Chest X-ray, AP view. Patient: 20 years old, sex F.
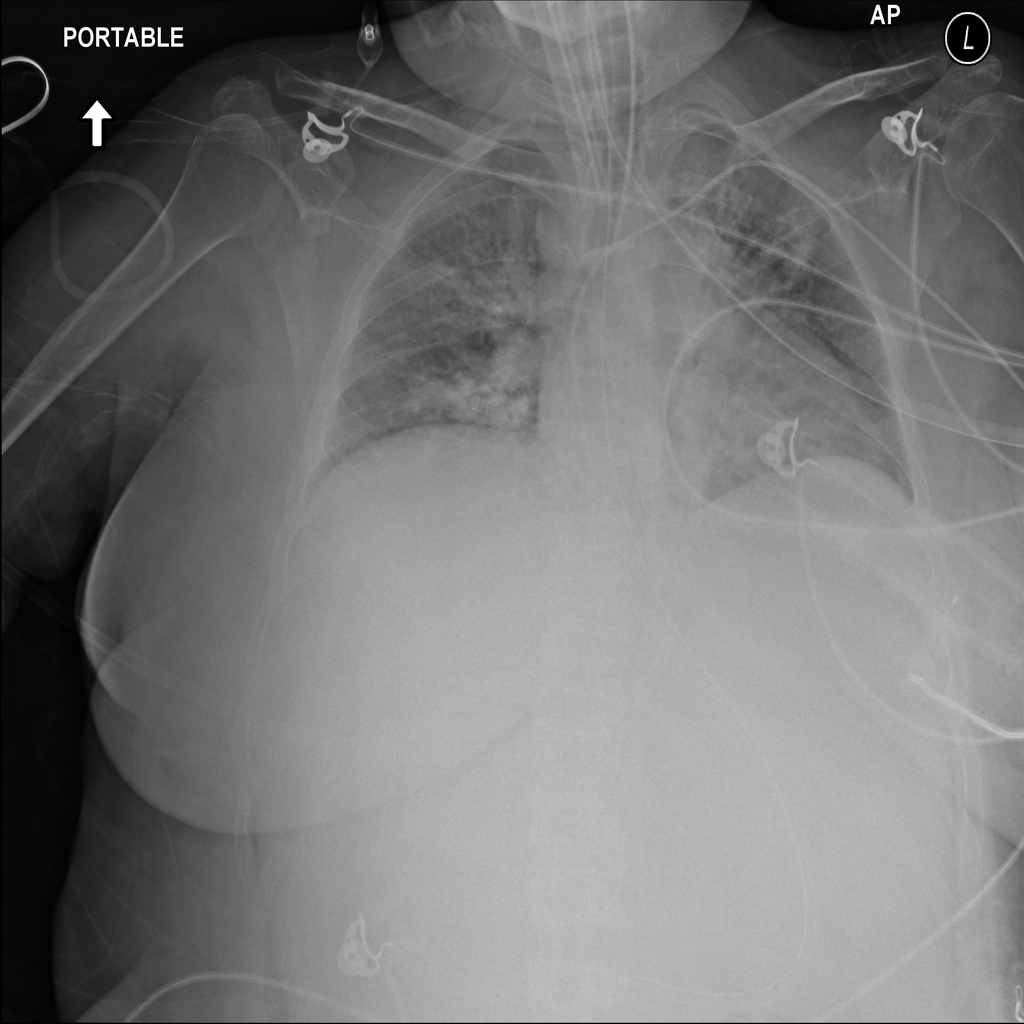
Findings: Infiltration